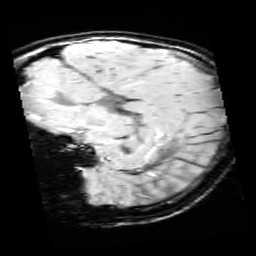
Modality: SWI
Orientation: sagittal
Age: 9
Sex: female
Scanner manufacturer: siemens
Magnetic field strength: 3 T
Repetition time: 0.027 s
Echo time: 0.02 s